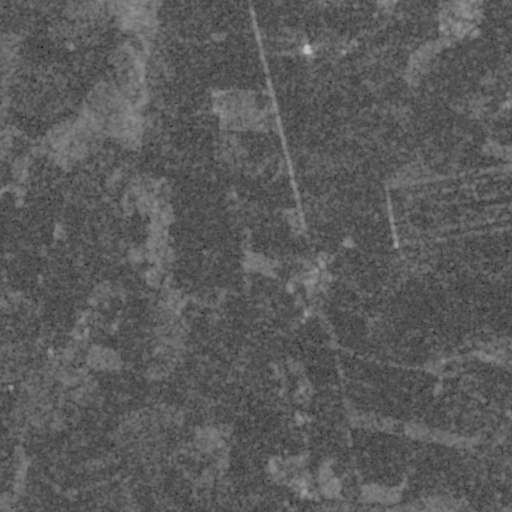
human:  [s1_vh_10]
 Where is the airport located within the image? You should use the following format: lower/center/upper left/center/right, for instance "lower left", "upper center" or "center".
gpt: The airport is located in the upper right of the image.
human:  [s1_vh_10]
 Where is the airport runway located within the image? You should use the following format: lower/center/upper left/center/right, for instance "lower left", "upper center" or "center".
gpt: The airport runway is located in the upper right of the image.
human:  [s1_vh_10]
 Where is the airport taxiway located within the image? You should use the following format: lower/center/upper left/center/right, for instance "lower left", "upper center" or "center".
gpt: The airport taxiway is located in the upper right of the image.
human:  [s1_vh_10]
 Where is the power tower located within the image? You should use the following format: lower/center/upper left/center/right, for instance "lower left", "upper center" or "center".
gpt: The power tower is located in the upper left of the image.
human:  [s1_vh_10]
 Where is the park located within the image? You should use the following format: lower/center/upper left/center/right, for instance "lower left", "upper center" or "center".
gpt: There is no park in the image.

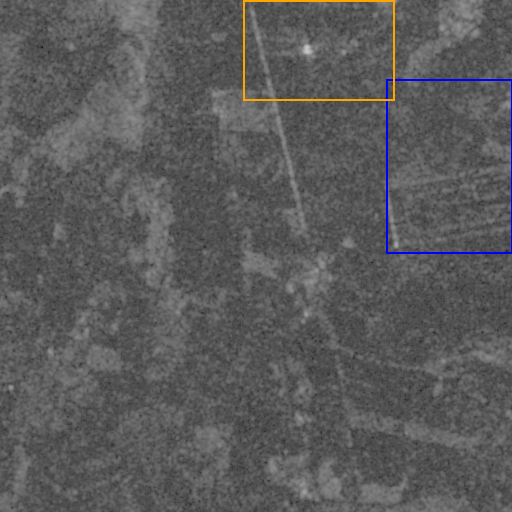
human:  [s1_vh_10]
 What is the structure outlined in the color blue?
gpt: The structure outlined in blue is an airport.
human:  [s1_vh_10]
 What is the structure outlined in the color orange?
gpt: The structure outlined in orange is a crop field.
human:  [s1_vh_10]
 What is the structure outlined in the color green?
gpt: There is no green outline.